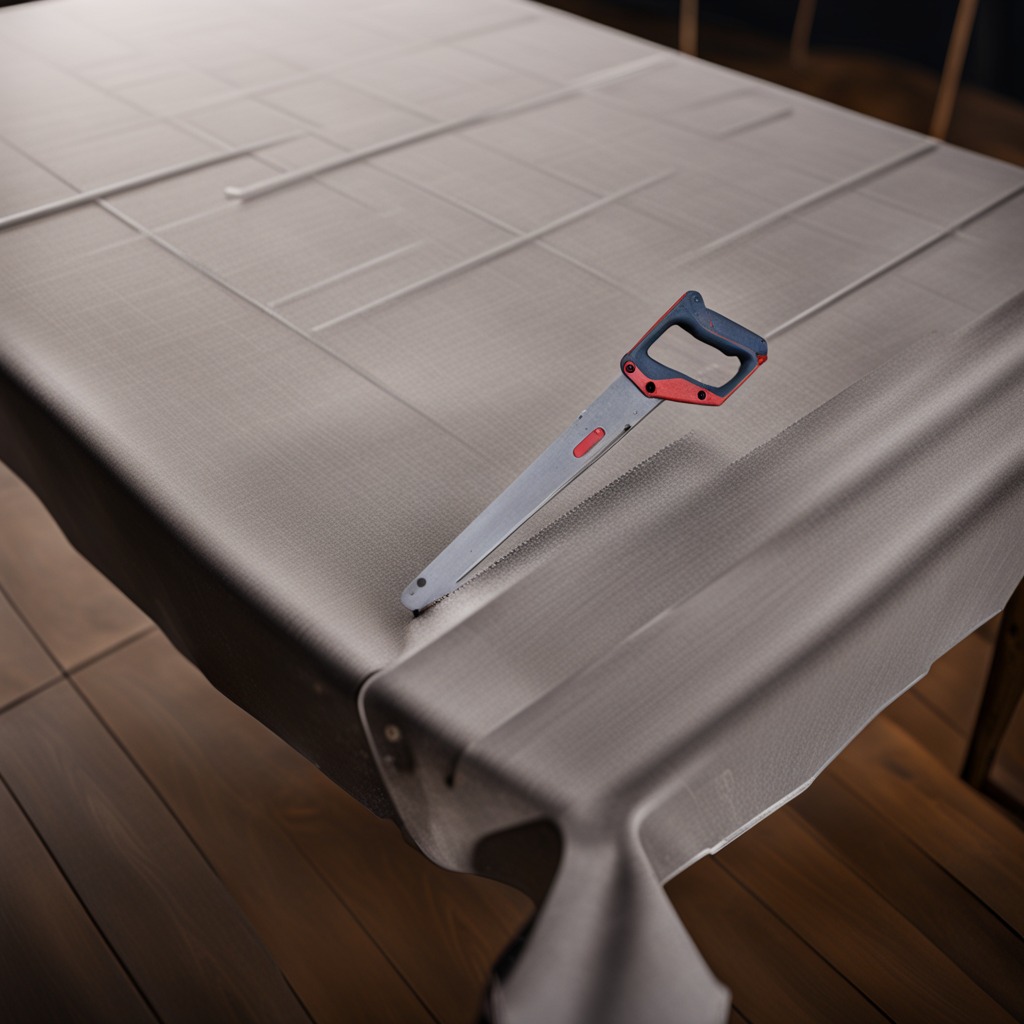
A metal saw is lying on a wooden table inside a workshop at night.